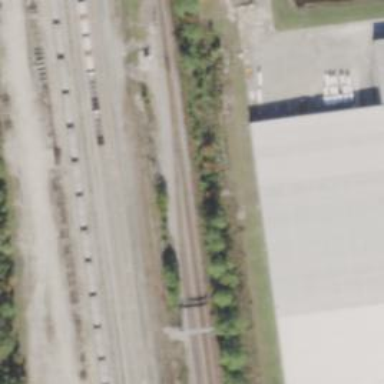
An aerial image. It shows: Site related to the railway.